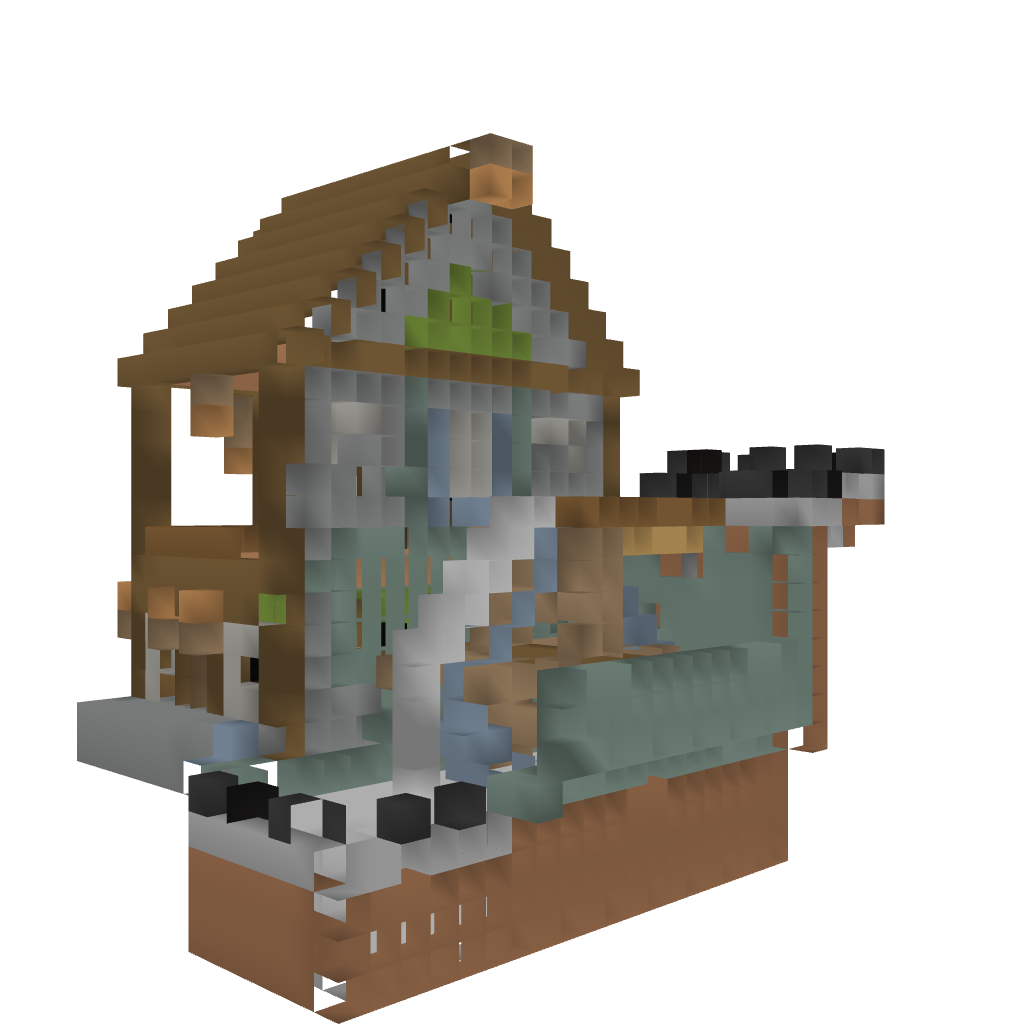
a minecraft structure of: Medieval water mill